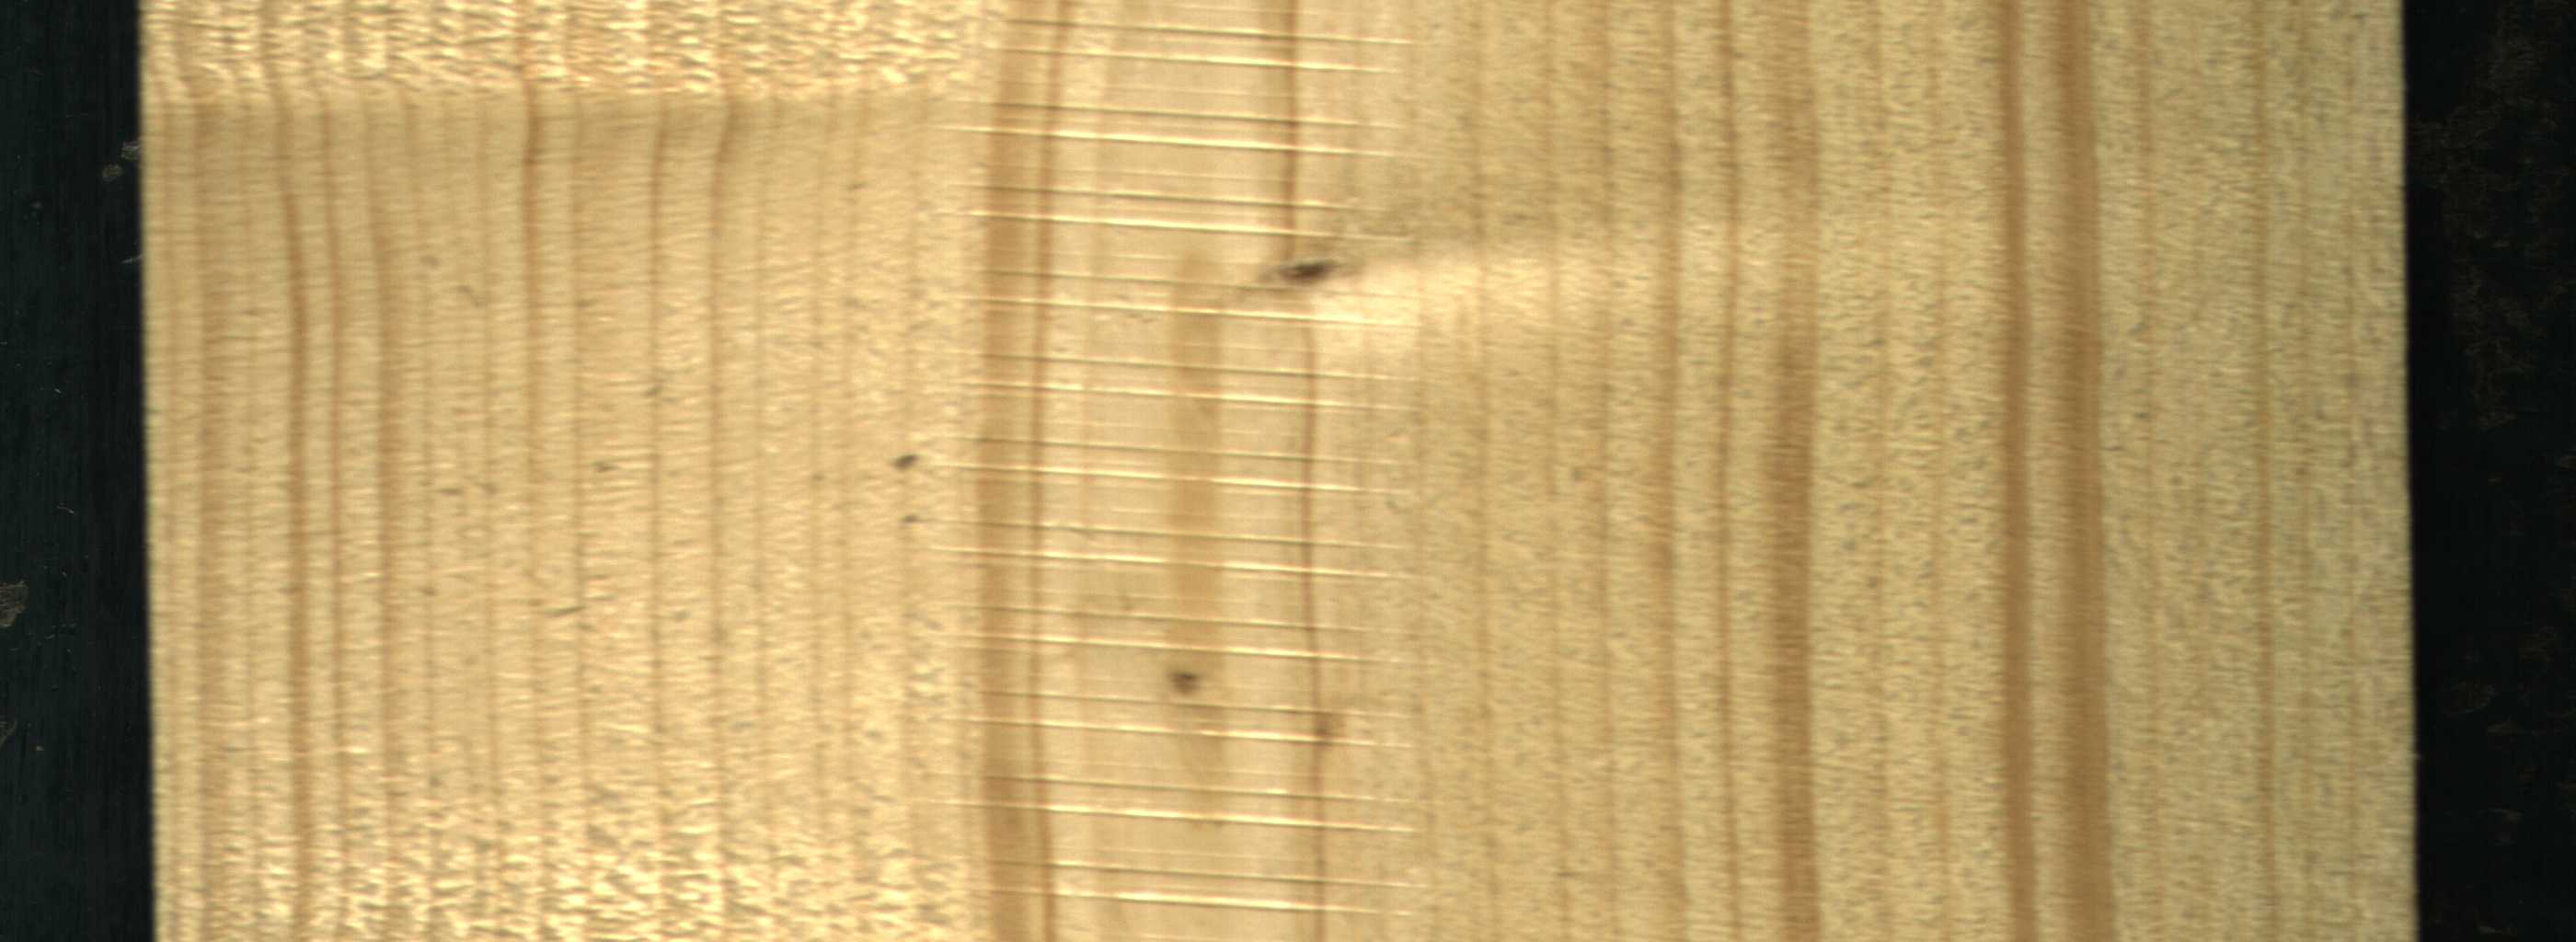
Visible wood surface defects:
Live_Knot